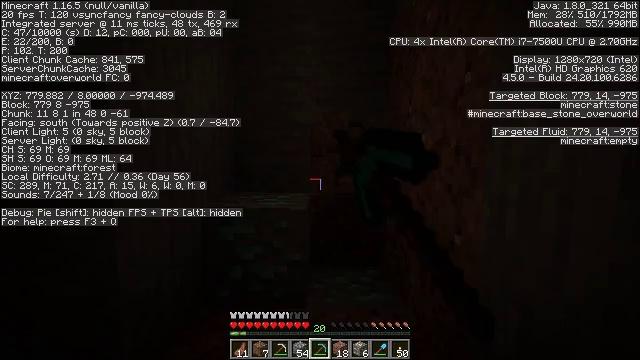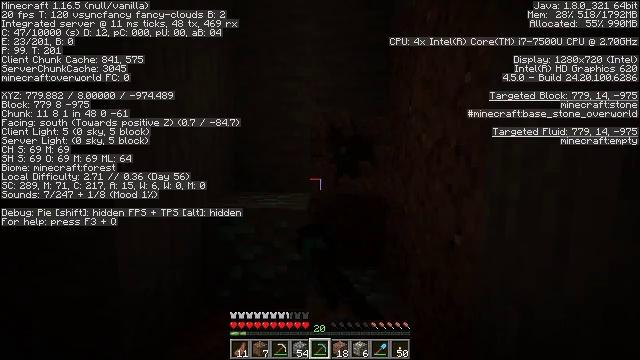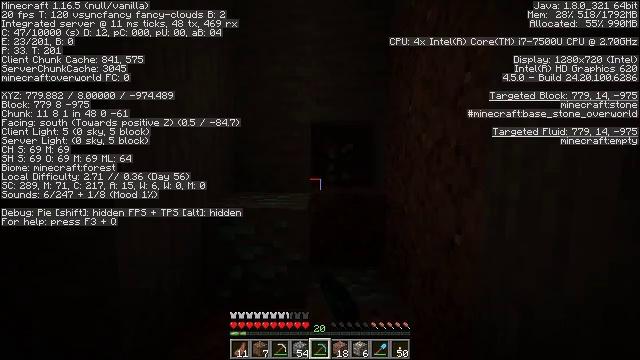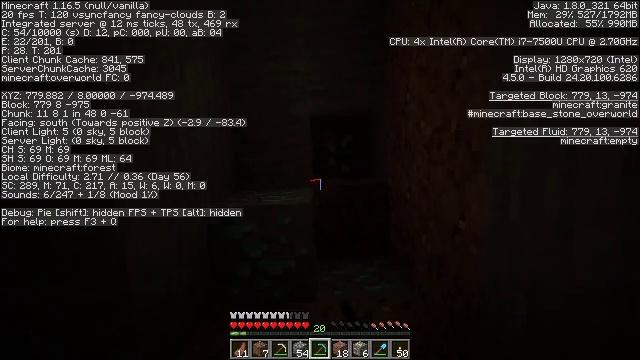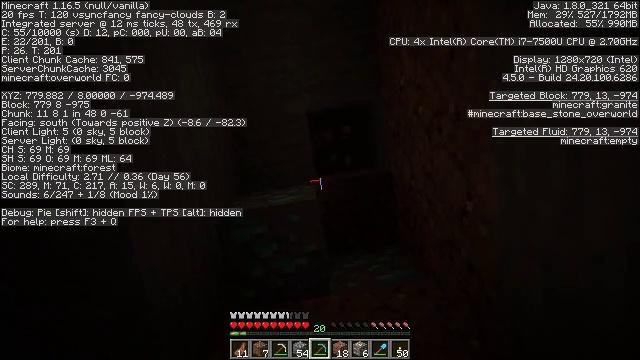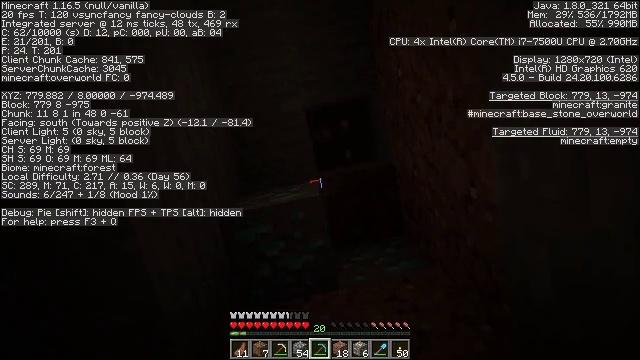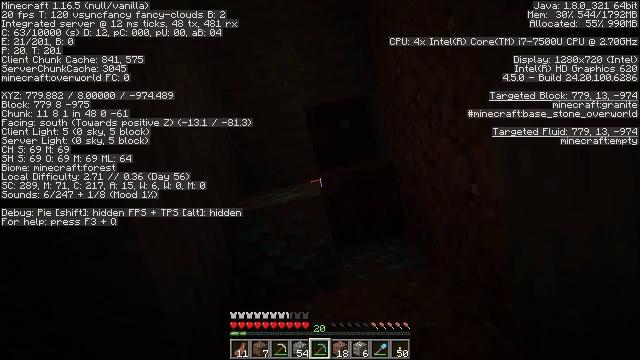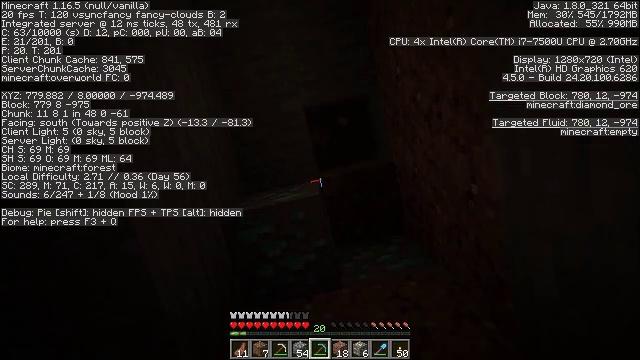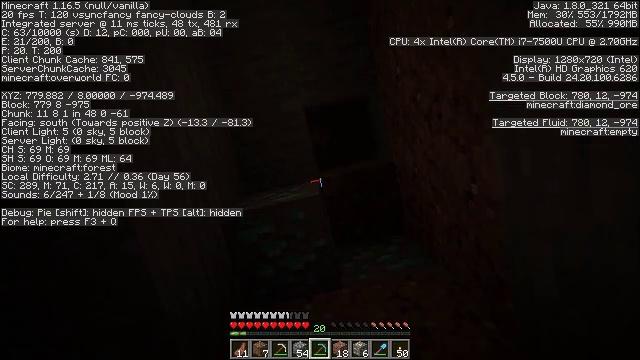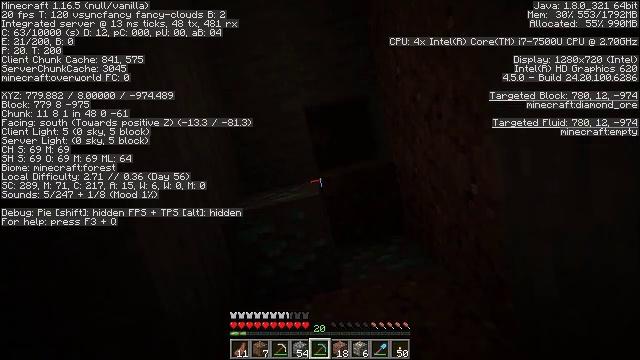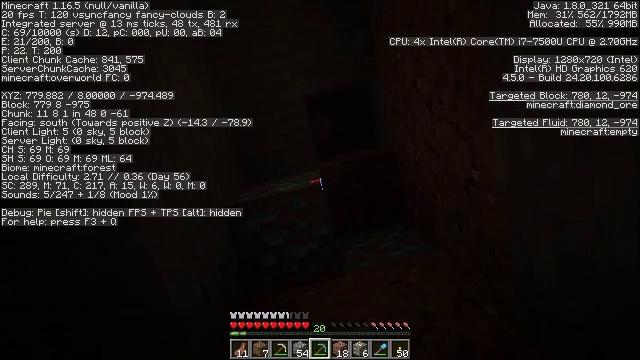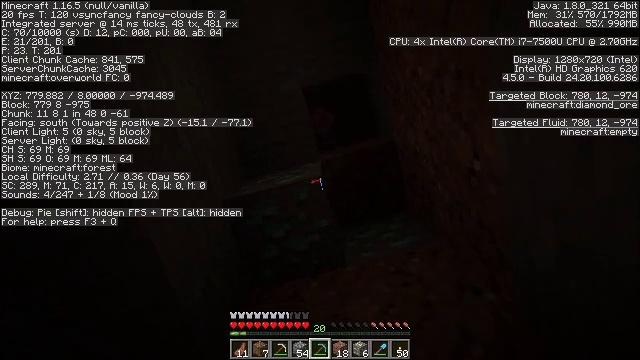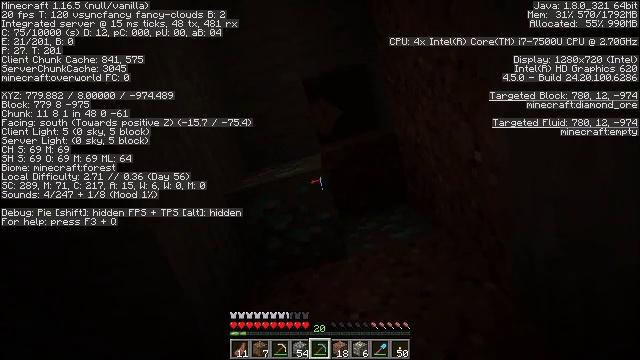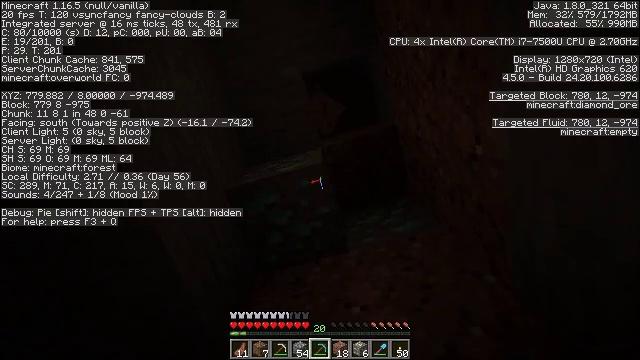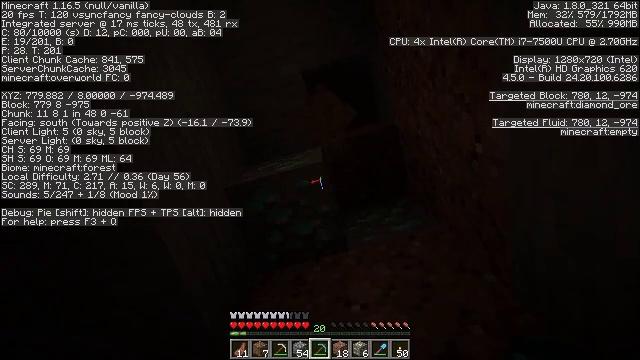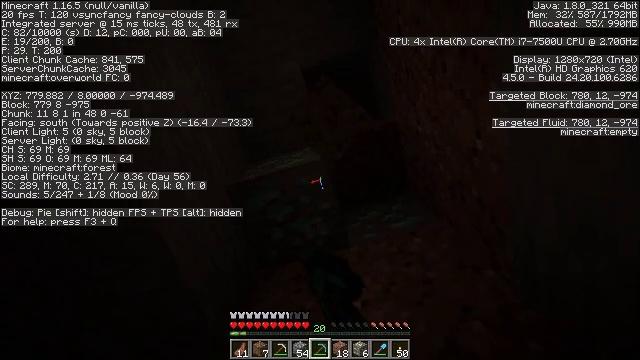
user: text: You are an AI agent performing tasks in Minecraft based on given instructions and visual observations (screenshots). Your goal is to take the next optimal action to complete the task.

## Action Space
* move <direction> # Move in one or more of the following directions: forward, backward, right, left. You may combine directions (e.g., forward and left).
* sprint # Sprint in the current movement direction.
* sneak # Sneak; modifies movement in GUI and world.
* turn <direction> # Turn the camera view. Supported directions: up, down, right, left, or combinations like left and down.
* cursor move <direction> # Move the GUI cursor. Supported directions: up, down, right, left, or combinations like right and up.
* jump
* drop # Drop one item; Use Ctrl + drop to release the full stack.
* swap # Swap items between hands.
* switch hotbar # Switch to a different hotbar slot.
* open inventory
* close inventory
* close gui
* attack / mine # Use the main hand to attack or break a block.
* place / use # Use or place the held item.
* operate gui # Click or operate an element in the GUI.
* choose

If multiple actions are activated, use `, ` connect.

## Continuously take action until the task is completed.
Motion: motion action
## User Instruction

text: Use an iron pickaxe or better to mine diamond ore.
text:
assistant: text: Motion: attack / mine
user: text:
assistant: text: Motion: attack / mine
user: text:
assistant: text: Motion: turn left and down
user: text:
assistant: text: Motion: turn left and down
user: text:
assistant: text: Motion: turn left
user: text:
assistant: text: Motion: turn left
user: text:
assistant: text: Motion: no_op
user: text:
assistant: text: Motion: no_op
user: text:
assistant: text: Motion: no_op
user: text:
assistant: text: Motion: turn left and down
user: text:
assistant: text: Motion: turn down
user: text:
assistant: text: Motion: turn down
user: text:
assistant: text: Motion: turn down
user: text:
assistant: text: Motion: attack / mine
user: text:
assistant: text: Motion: attack / mine
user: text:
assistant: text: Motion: attack / mine
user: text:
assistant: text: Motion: attack / mine
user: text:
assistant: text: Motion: attack / mine
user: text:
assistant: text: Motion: attack / mine
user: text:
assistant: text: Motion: attack / mine
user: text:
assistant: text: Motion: attack / mine
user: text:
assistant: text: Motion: attack / mine
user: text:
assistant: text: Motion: attack / mine
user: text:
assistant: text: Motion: attack / mine
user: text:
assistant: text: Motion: attack / mine
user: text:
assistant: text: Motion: attack / mine
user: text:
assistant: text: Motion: attack / mine
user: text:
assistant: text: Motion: attack / mine
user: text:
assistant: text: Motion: attack / mine
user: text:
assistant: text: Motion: attack / mine